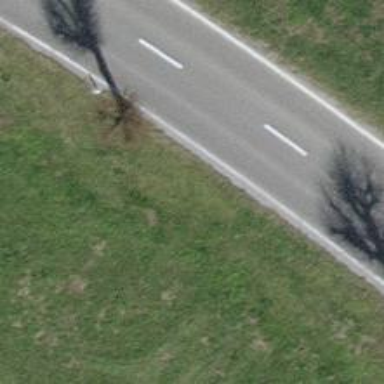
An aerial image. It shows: Avenue lined with broadleaved trees.